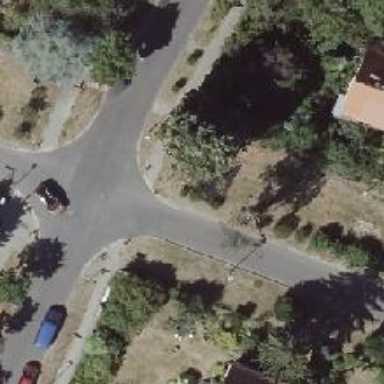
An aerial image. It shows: Asphalt road in residential area.